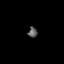
Tissue: lung
Cell type: Endothelial cells
Senescence score: 0.5729
Nuclear area (px): 93
Mean DAPI intensity: 92.462